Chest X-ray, PA view. Patient: 72 years old, sex M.
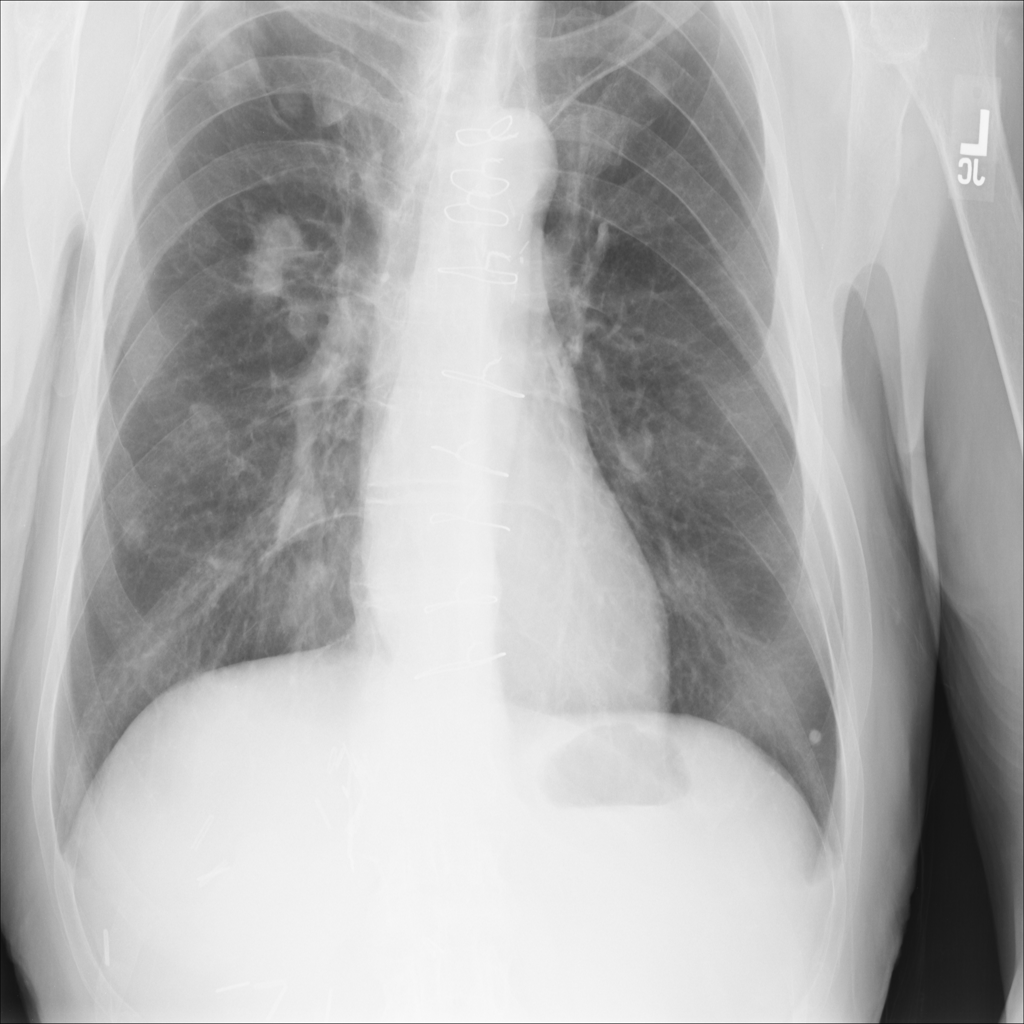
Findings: Infiltration, Nodule